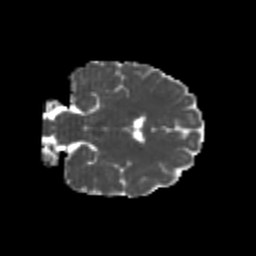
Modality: MD
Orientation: coronal
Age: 24
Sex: female
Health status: healthy
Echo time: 0.074 s